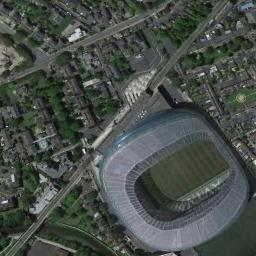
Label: stadium